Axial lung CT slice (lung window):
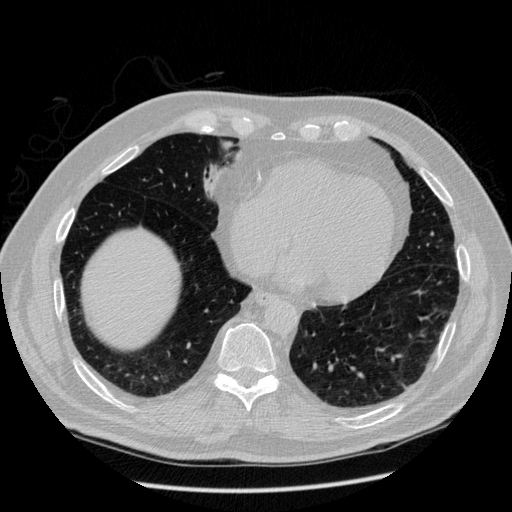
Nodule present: no